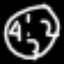
Label: clock